Question: I will be short and very clear. I want to do what's on the figure below using constraints.
Any suggestions or solutions?

Description:
The coloured places are UIViews, containing for ex. 4 labels. So what constraint should I use to manipulate with the second UIView so in Portrait mode to be under the first one and in Landscape to be next to it?
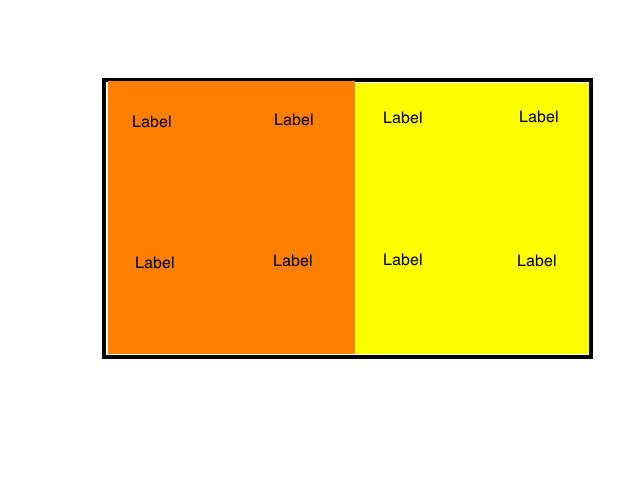
Answer: The code below assumes you already have a reference to the orange view and the yellow view in your code. When in portrait mode you want them to be in sequence so you can have a layout as such
'''
NSLayoutConstraint *portraitConstraint = [NSLayoutConstraint
constraintWithItem:orangeView
attribute:NSLayoutAttributeBottom
relatedBy:NSLayoutRelationEqual
toItem:yellowView
attribute:NSLayoutAttributeTop
multiplier:1.0f
constant:2.0f];
[self.view addConstraint:portraitConstraint];
'''
When in landscape mode you can have a layout constraint as such
'''
NSLayoutConstraint *landscapeConstraint = [NSLayoutConstraint
constraintWithItem:orangeView
attribute:NSLayoutAttributeTrailing
relatedBy:NSLayoutRelationEqual
toItem:yellowView
attribute:NSLayoutAttributeLeading
multiplier:1.0f
constant:2.0f];
[self.view addConstraint:landscapeConstraint];
'''
Now these are not the full list of constraints you would need, if you build in the code and only the code you would have to have the orange view stick to the top, leading and trailing of the view and then in the code have the yellow view stick to the leading, trailing and bottom in the view for portrait.
In landscape you would have the orange view stick to the top, bottom and leading while the yellow view would stick to the top, bottom and trailing.
The constraints that are above would allow so you do not need a height to be set, but you might want to also say something like the orange view bottom is centerY - 1.0 in portrait and centerX - 1.0f in landscape thus avoiding the need for widths and heights and hence not worrying about the size of the screen. Center X and Y are below
'''
NSLayoutConstraint *centerX = [NSLayoutConstraint
constraintWithItem:orangeView
attribute:NSLayoutAttributeCenterX
relatedBy:NSLayoutRelationEqual
toItem:self.view
attribute:NSLayoutAttributeCenterX
multiplier:1.0f
constant:-1.0f];
[self.view addConstraint:centerX];
NSLayoutConstraint *centerY = [NSLayoutConstraint
constraintWithItem:orangeView
attribute:NSLayoutAttributeCenterY
relatedBy:NSLayoutRelationEqual
toItem:self.view
attribute:NSLayoutAttributeCenterY
multiplier:1.0f
constant:-1.0f];
[self.view addConstraint:centerY];
'''
The above constraints should help you on your way to resolving the issue.